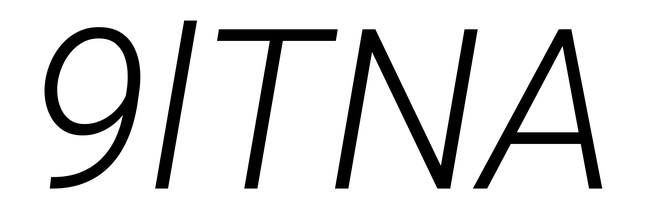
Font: Roboto-Italic_Light_Italic